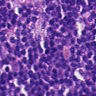
Metastatic tissue present: no